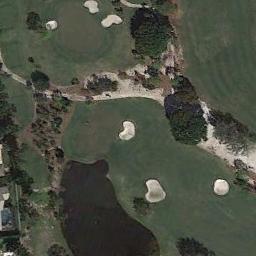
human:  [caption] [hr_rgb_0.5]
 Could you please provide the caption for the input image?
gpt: On the large turf of the golf course On the large green turf of the golf course there are several bunkers and lakes and several paths and many trees and buildings .

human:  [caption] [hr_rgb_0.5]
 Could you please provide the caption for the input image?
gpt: The golf course has some fairways, Roads, Barrier trees and sandpits and a lake is also in the golf course .

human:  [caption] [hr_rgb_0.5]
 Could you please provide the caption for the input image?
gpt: There are numerous  trees in the golf course .

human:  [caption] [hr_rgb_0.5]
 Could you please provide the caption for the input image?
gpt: There are six bunkers scattered along the road .

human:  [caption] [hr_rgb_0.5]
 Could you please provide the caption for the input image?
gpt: There are some bunkers and a lake on the golf course .